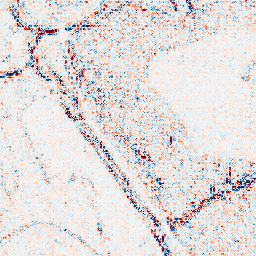
Category: wavelet
Decomposition family: wavelet_reverse_biorthogonal
Decomposition parameters: wavelet: rbio3.5
level: 1
Upsampling method: linear_exact
Upsampling parameters: scale: 4
Upsampling scale: 4